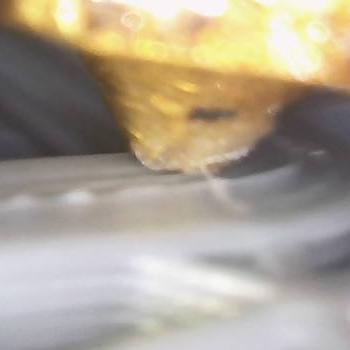
Flow rate: 235%